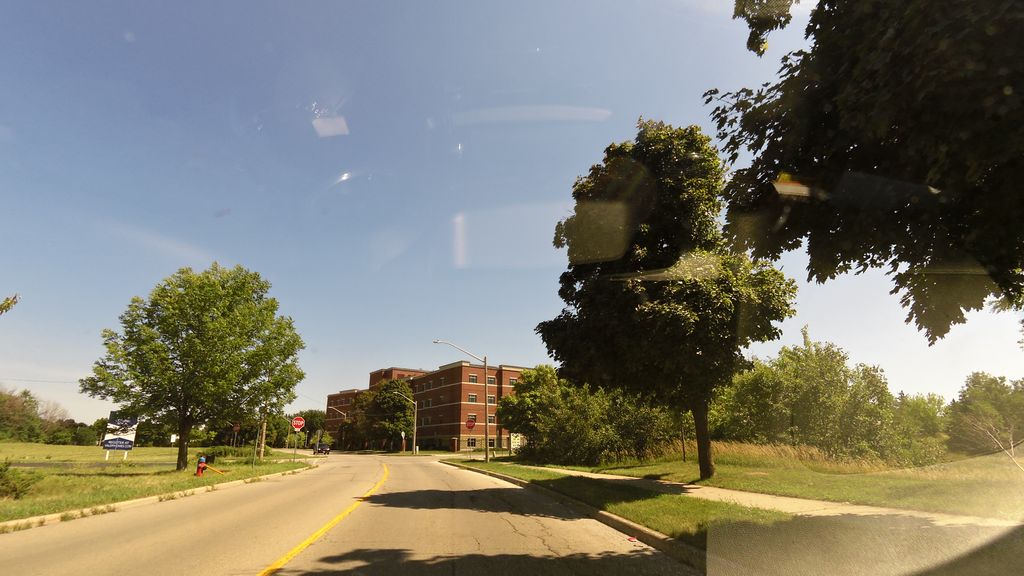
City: hamilton